Question: Iam using upgraded version of ADT only but Adt is creating problem while creating new project,not able to create new Activity also

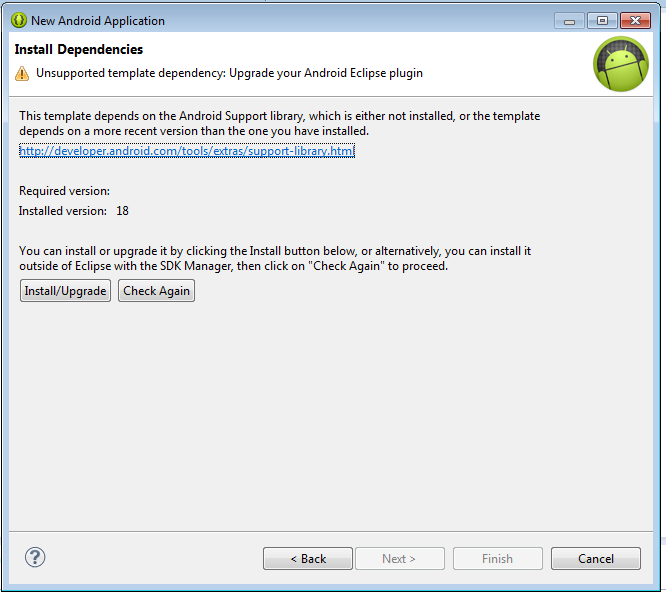
Answer: Download from <URL>, unzip it and replace the /tools folder with this one to downgrade the sdk tools. There's a bug in version 22.2.
For Mac <URL>
For Linux: <URL>